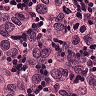
Metastatic tissue present: yes